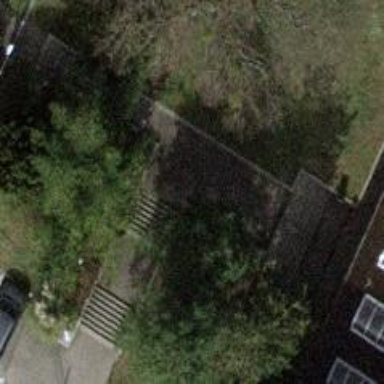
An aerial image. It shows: Road with steps.